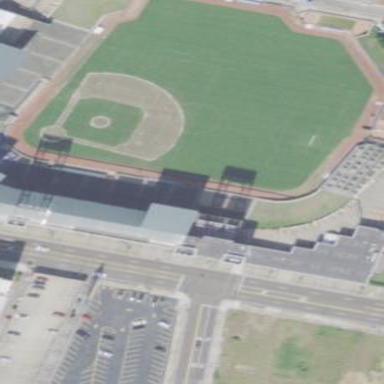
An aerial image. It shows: Building that is stadium used for baseball and soccer events on leisure land.